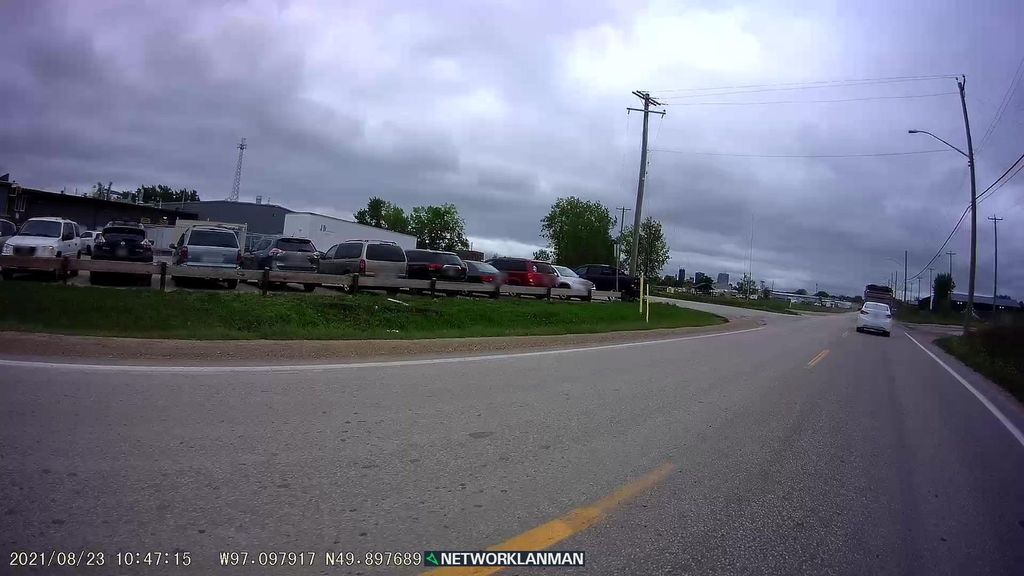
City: winnipeg